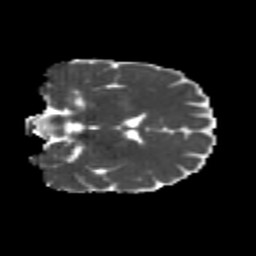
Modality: MD
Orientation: coronal
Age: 24
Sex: male
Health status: healthy
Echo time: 0.074 s